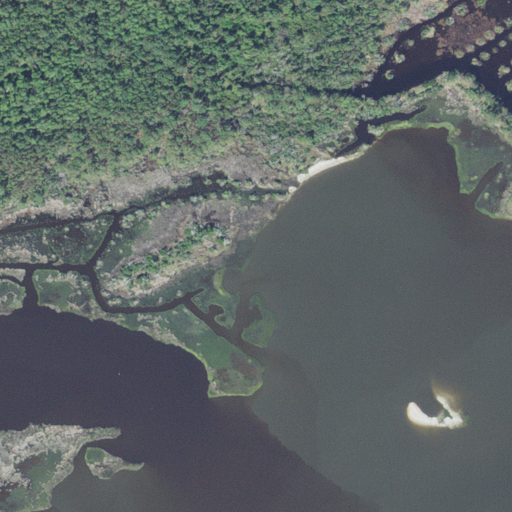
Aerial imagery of cape in North Carolina named Dixon Point containing open water, herbaceous wetlands, mixed forest, woody wetlands, evergreen forest, grassland, and shrub